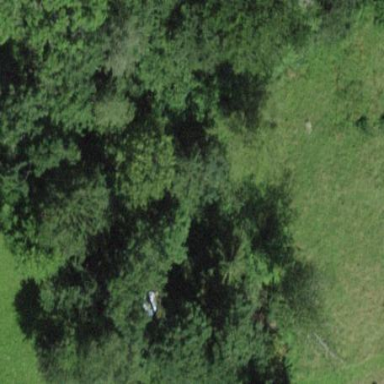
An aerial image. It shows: Forest area.